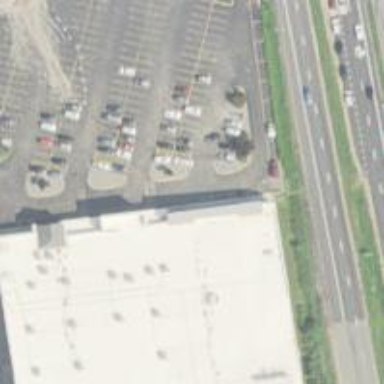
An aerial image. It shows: Supermarket.